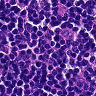
Metastatic tissue present: no